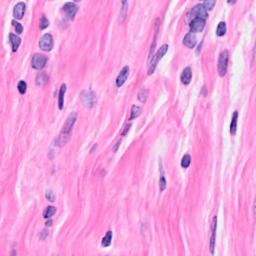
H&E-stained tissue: Breast